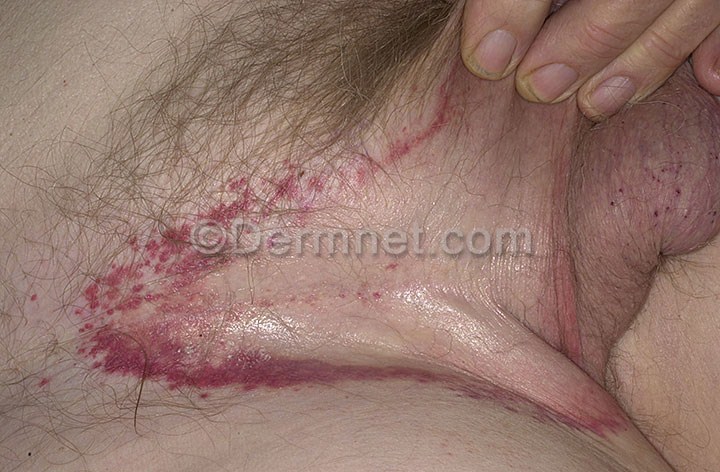
Disease: Tinea Ringworm Candidiasis and other Fungal Infections